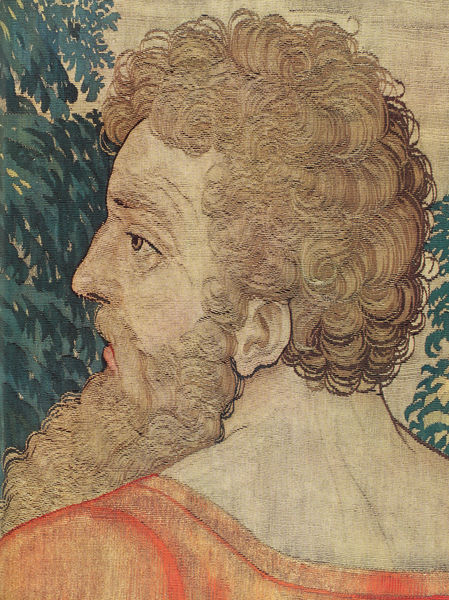
Titel: Die Tapiserien von Sigismund Augustus (Zyklus des Alten Testaments): Gott im Gespräch mit Noah
Künstler: Michiel Coxcie
Standort: Herstellungsort: Brüssel (EU - B)
Schlagwörter: baum, blau, blätter, gemälde, gott, kopf, mann, wasser, weiß, bäume, fluss, grün, braun, mund, nase, ohr, orange, profil, rücken, skizze, stirn, zeichnung, rot, bart, hemd, augen, falten, gesicht, vollbart, ärmel, hals, portrait, porträt, strauch, busch, auge, gewand, haare, lippen, locken, schulter, wellen, papier, fischer, nacken, detail, seitenansicht, druck, leinwand, entwurf, braue, runzeln, sehnsucht, zeus, petrus, frün, passe, archimedes, mann bart, proofil, auuge